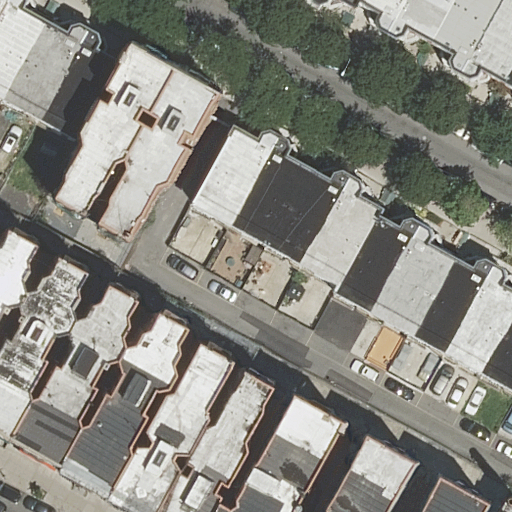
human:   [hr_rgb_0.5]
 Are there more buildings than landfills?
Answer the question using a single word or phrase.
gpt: yes

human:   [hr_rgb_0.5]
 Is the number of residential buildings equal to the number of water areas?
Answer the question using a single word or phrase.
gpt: no

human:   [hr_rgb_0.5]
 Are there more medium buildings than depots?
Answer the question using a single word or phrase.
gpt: yes

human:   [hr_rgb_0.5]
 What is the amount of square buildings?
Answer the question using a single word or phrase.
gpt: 0

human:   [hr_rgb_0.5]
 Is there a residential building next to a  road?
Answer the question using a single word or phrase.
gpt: yes

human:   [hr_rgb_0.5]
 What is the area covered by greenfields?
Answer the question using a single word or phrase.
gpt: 0m2

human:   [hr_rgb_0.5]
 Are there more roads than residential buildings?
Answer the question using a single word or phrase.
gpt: no

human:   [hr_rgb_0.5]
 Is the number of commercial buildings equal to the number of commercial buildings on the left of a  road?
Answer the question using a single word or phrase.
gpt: yes

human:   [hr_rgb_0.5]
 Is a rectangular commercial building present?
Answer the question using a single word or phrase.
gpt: no

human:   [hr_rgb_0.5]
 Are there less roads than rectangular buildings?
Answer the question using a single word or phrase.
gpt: yes

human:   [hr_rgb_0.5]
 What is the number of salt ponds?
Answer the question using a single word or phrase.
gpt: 0

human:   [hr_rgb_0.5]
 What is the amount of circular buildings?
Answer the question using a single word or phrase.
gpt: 0

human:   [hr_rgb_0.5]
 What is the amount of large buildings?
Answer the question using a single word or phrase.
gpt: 0

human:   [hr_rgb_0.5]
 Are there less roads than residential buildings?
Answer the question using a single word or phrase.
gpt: yes

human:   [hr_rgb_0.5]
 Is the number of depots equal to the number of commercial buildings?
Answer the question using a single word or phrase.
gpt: yes

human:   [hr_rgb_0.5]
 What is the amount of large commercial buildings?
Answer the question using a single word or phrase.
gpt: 0

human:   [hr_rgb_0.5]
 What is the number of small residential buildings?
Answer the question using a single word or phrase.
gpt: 11

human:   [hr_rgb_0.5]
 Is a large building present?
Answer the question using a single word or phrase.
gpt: no

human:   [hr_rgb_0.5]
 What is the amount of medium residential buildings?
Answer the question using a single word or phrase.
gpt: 20

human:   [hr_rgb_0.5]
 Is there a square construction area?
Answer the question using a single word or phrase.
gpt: no

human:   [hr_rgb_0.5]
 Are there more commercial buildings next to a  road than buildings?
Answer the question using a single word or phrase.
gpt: no

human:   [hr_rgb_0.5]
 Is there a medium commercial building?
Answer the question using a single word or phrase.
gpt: no

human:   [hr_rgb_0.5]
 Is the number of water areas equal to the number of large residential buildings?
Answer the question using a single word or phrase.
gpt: yes

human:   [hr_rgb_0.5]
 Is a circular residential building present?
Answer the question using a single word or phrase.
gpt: no

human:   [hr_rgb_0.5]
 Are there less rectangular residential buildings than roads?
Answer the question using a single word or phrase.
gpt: no

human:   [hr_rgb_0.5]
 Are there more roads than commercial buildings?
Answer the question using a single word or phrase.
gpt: yes

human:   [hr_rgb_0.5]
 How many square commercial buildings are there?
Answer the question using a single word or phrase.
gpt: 0

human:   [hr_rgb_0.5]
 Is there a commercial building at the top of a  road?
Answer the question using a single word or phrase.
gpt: no

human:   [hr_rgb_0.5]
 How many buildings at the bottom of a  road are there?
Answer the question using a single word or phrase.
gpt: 19

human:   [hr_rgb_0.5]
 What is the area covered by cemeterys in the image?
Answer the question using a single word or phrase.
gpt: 0m2

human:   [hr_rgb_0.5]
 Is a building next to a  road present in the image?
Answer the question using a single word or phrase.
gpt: yes

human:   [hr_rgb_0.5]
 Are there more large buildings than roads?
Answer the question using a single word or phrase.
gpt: no

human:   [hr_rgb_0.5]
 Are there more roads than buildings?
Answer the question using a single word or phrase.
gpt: no

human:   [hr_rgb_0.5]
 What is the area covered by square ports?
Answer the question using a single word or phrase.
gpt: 0m2

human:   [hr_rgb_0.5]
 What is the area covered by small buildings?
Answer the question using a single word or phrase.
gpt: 470m2

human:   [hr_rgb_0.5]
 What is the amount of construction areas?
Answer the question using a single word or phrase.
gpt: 0